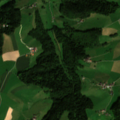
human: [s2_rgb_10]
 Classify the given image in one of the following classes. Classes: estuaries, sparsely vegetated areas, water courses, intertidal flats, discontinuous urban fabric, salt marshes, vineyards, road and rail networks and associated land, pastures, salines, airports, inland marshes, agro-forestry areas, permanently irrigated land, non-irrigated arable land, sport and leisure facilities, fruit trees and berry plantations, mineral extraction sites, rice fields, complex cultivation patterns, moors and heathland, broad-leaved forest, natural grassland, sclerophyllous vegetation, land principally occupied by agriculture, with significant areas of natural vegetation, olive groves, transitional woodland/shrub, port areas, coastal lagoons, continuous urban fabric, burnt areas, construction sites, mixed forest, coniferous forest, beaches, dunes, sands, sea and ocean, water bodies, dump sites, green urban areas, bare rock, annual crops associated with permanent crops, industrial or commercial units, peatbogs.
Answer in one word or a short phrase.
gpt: non-irrigated arable land, complex cultivation patterns, coniferous forest, mixed forest